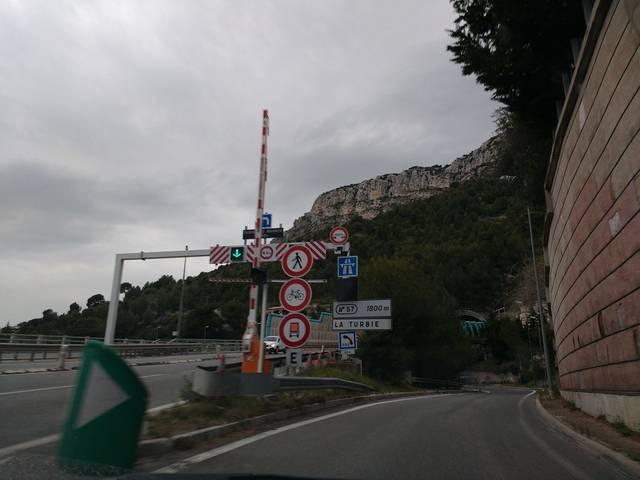
Region: France
Coordinates: 43.733, 7.389